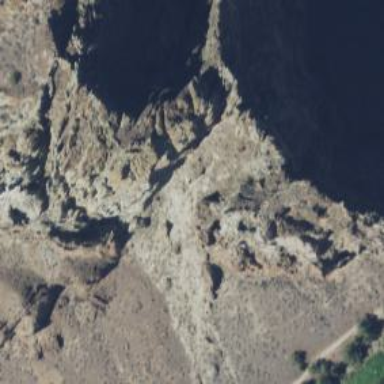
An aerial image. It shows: Natural cliff.